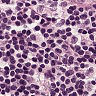
Metastatic tissue present: no